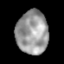
Tissue: lung
Cell type: Epithelial cells
Senescence score: 0.1964
Nuclear area (px): 1355
Mean DAPI intensity: 153.952